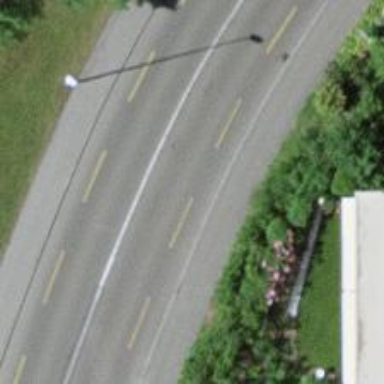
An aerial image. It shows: Tertiary road with asphalt surface. It has separate cycle lane and sidewalks on both sides.